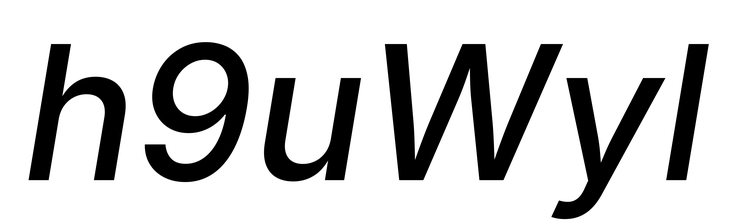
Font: Inter-Italic_Medium_Italic